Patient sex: M
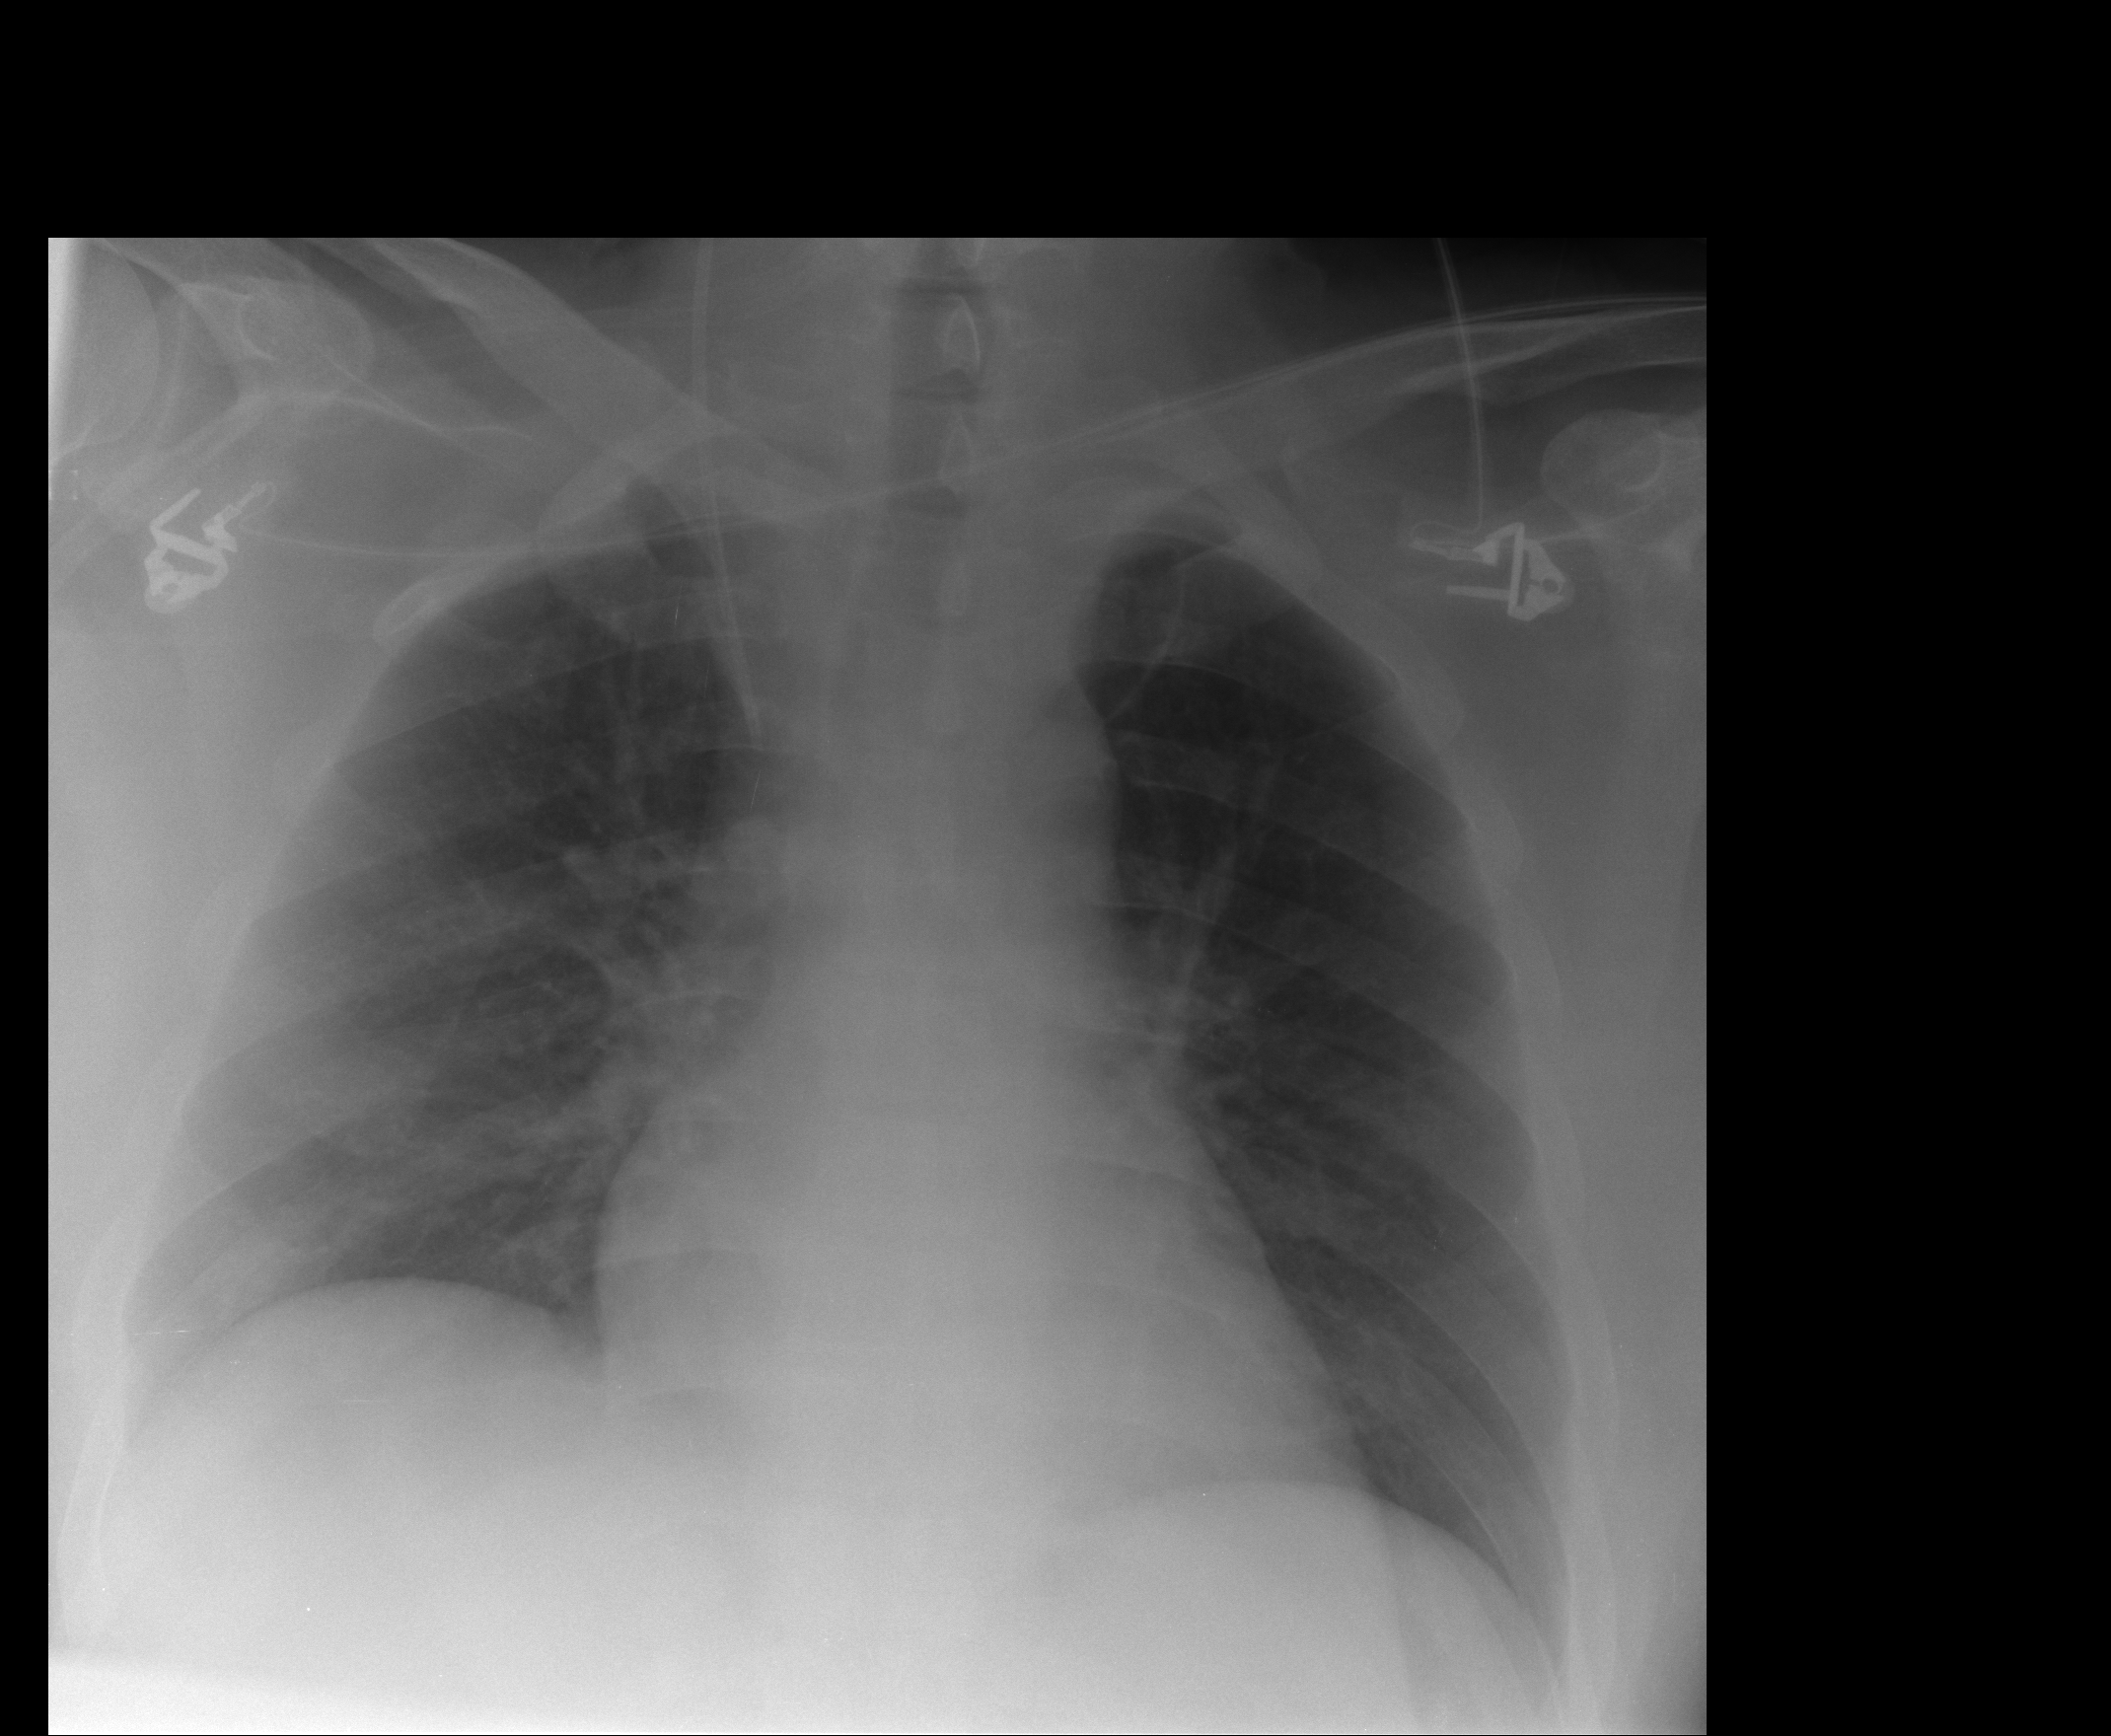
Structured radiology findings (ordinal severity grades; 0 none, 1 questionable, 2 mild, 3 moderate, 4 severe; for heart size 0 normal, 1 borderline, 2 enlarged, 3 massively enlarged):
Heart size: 0
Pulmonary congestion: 2
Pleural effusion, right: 0
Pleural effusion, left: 0
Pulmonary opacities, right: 0
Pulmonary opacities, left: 0
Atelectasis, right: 0
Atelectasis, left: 0